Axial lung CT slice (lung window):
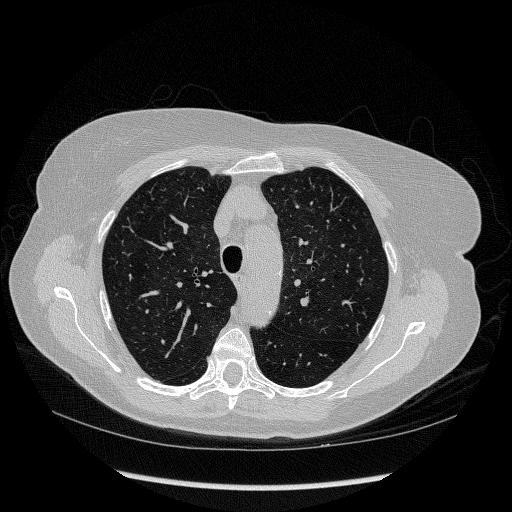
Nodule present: no